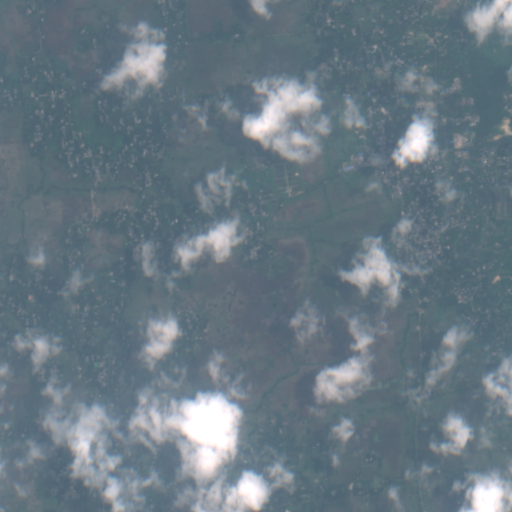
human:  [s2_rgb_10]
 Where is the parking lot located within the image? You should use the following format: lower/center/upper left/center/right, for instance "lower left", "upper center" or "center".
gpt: The parking lot is located in the upper right of the image.
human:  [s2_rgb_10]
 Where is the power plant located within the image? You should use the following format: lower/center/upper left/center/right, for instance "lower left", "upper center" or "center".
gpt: The power plant is located in the upper right of the image.
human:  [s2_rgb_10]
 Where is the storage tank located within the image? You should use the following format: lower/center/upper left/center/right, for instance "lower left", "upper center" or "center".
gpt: The storage tank is located in the upper right of the image.
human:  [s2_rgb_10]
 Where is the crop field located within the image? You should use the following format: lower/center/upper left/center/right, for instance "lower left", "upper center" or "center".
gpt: There is no crop field in the image.